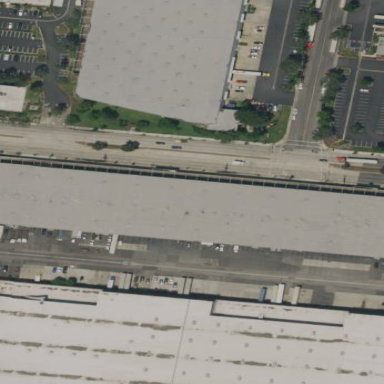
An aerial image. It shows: Warehouse.